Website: lowes
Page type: order-returns
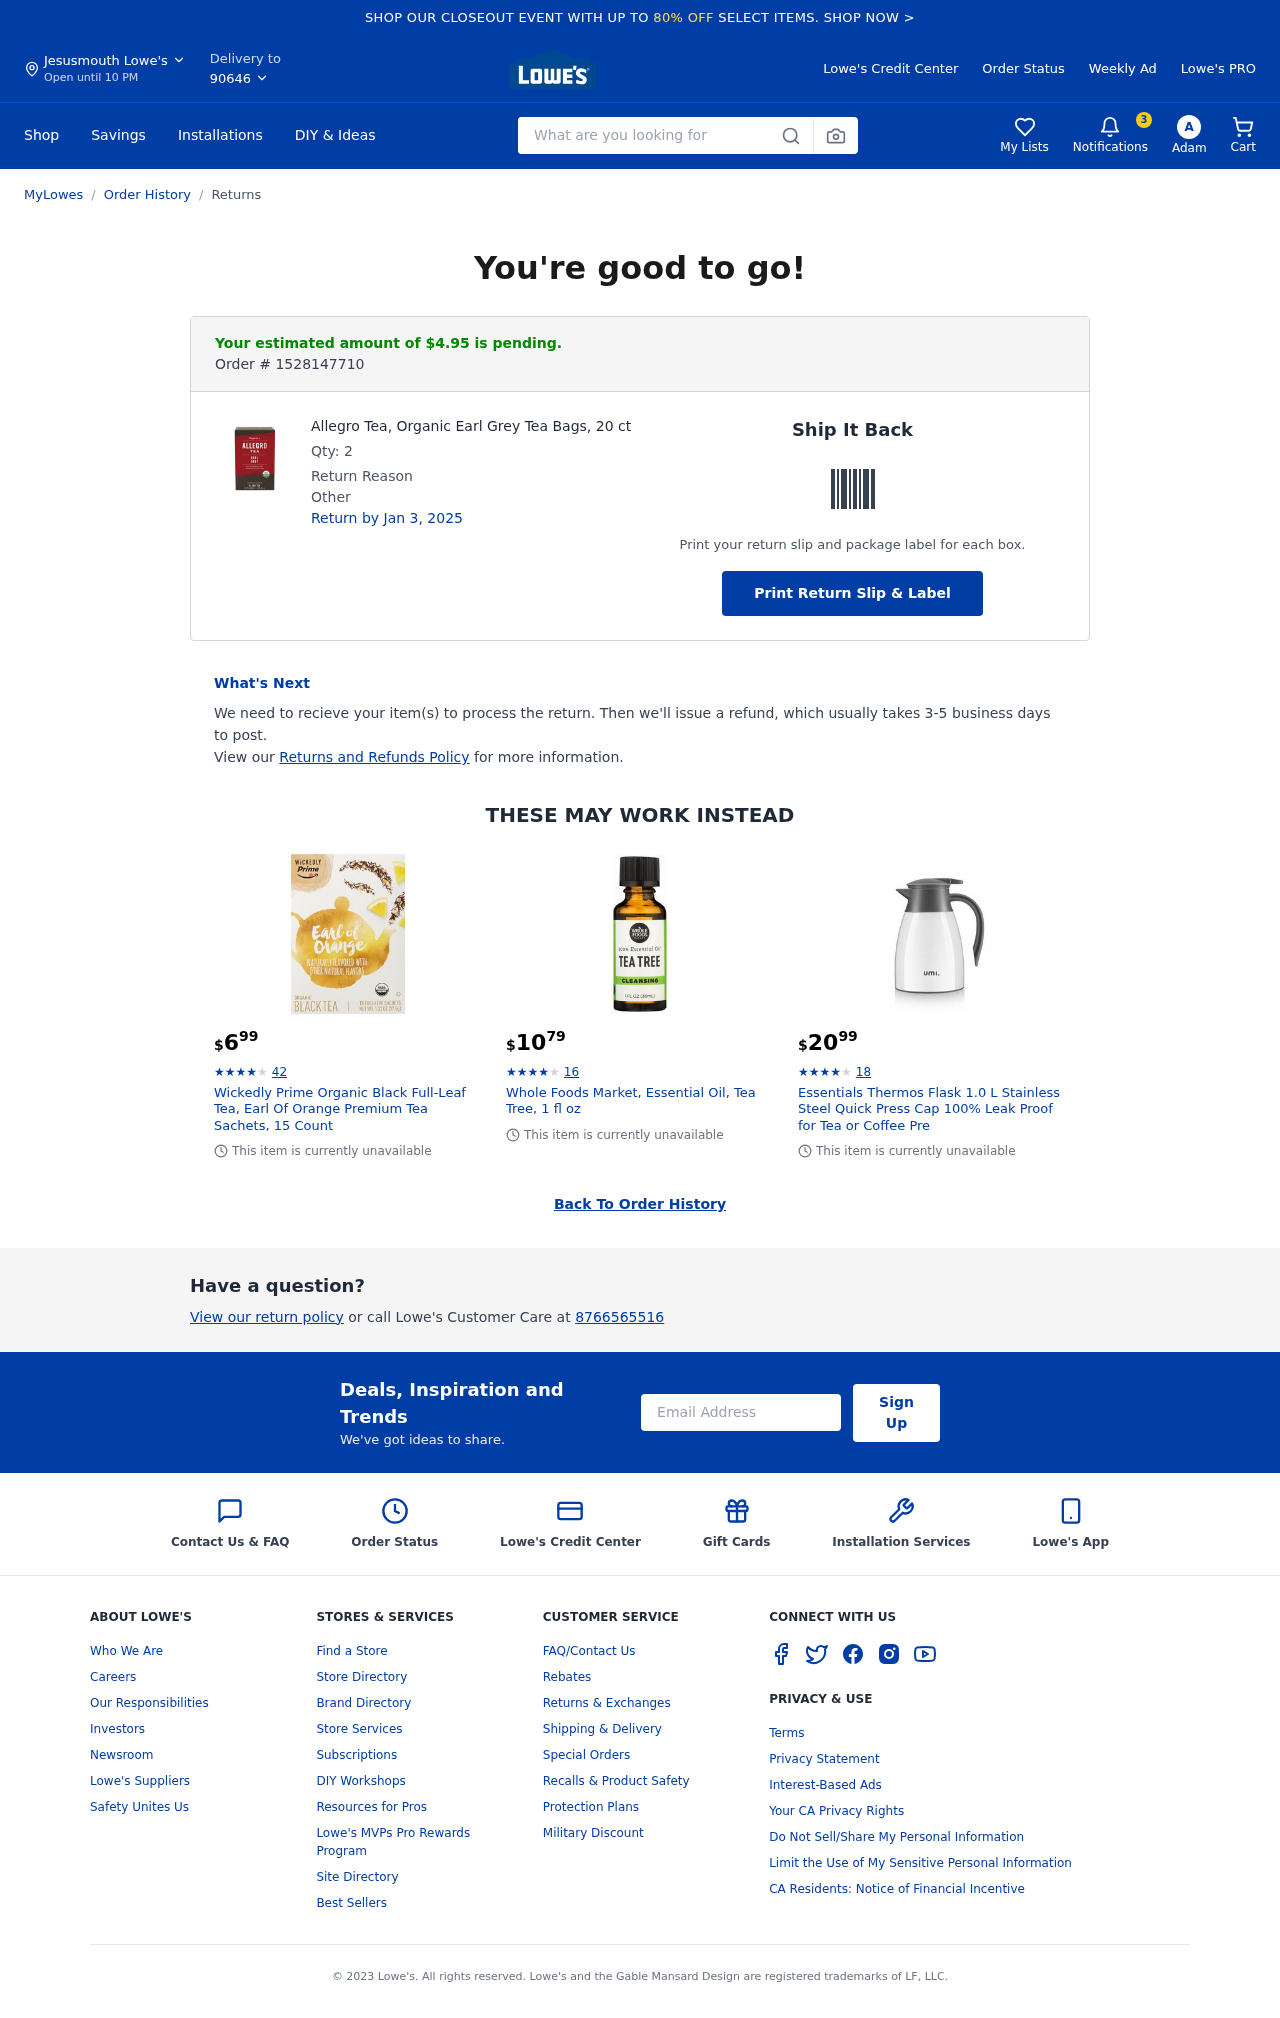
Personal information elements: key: PII_CITY
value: Jesusmouth
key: PII_EMAIL
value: awilson@gmail.com
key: PII_FIRSTNAME
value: Adam
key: PII_PHONE
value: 8766565516
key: PII_POSTCODE
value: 90646
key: PII_FIRSTNAME_INITIAL
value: A
Product elements: key: PRODUCT1_NAME
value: Allegro Tea, Organic Earl Grey Tea Bags, 20 ct
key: PRODUCT1_QUANTITY
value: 2
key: PRODUCT2_NAME
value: Wickedly Prime Organic Black Full-Leaf Tea, Earl Of Orange Premium Tea Sachets, 15 Count
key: PRODUCT2_NUM_RATINGS
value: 42
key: PRODUCT2_PRICE
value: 6.99
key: PRODUCT2_RATING
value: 4.5
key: PRODUCT3_NAME
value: Whole Foods Market, Essential Oil, Tea Tree, 1 fl oz
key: PRODUCT3_NUM_RATINGS
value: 16
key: PRODUCT3_PRICE
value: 10.79
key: PRODUCT3_RATING
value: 4.3
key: PRODUCT4_NAME
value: Essentials Thermos Flask 1.0 L Stainless Steel Quick Press Cap 100% Leak Proof for Tea or Coffee Pre
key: PRODUCT4_NUM_RATINGS
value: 18
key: PRODUCT4_PRICE
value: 20.99
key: PRODUCT4_RATING
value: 4
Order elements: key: ORDER_NUM_ITEMS
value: Cart
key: ORDER_TOTAL
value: Your estimated amount of $4.95 is pending.
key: ORDER_ID
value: Order # 1528147710
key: ORDER_RETURN_BY_DATE
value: Return by Jan 3, 2025
Search elements: key: HEADER_SEARCH
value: What are you looking for
Other elements: key: NOTIFICATION_COUNT
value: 3